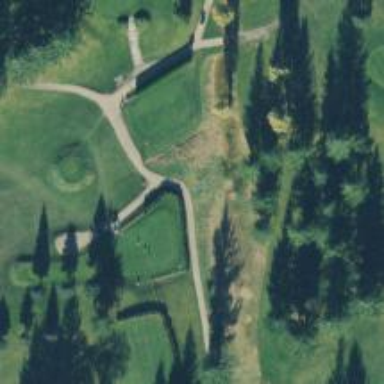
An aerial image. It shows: Path for both road and golf.